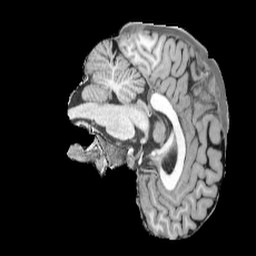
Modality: UNIT1
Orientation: sagittal